Question: What is the role offered?
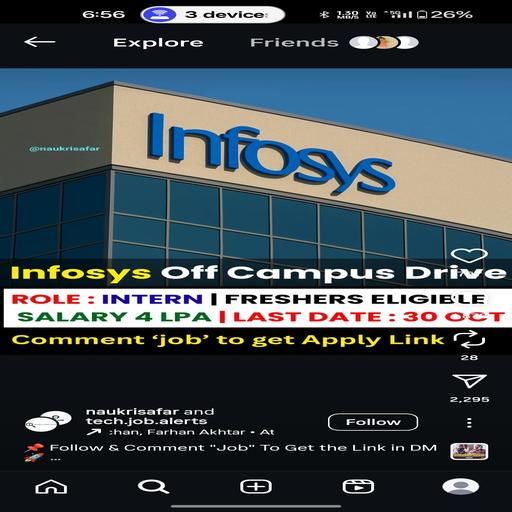
Answer: Intern